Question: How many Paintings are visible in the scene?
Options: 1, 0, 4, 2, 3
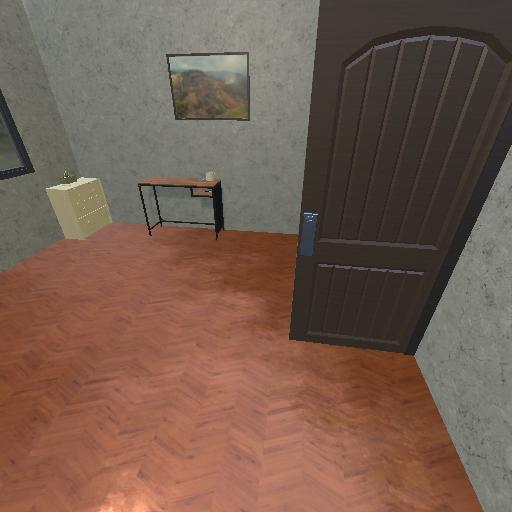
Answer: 1